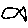
Label: fish